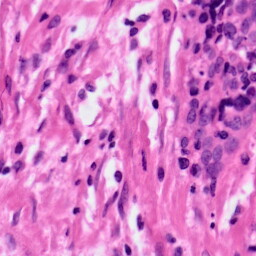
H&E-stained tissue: Ovarian